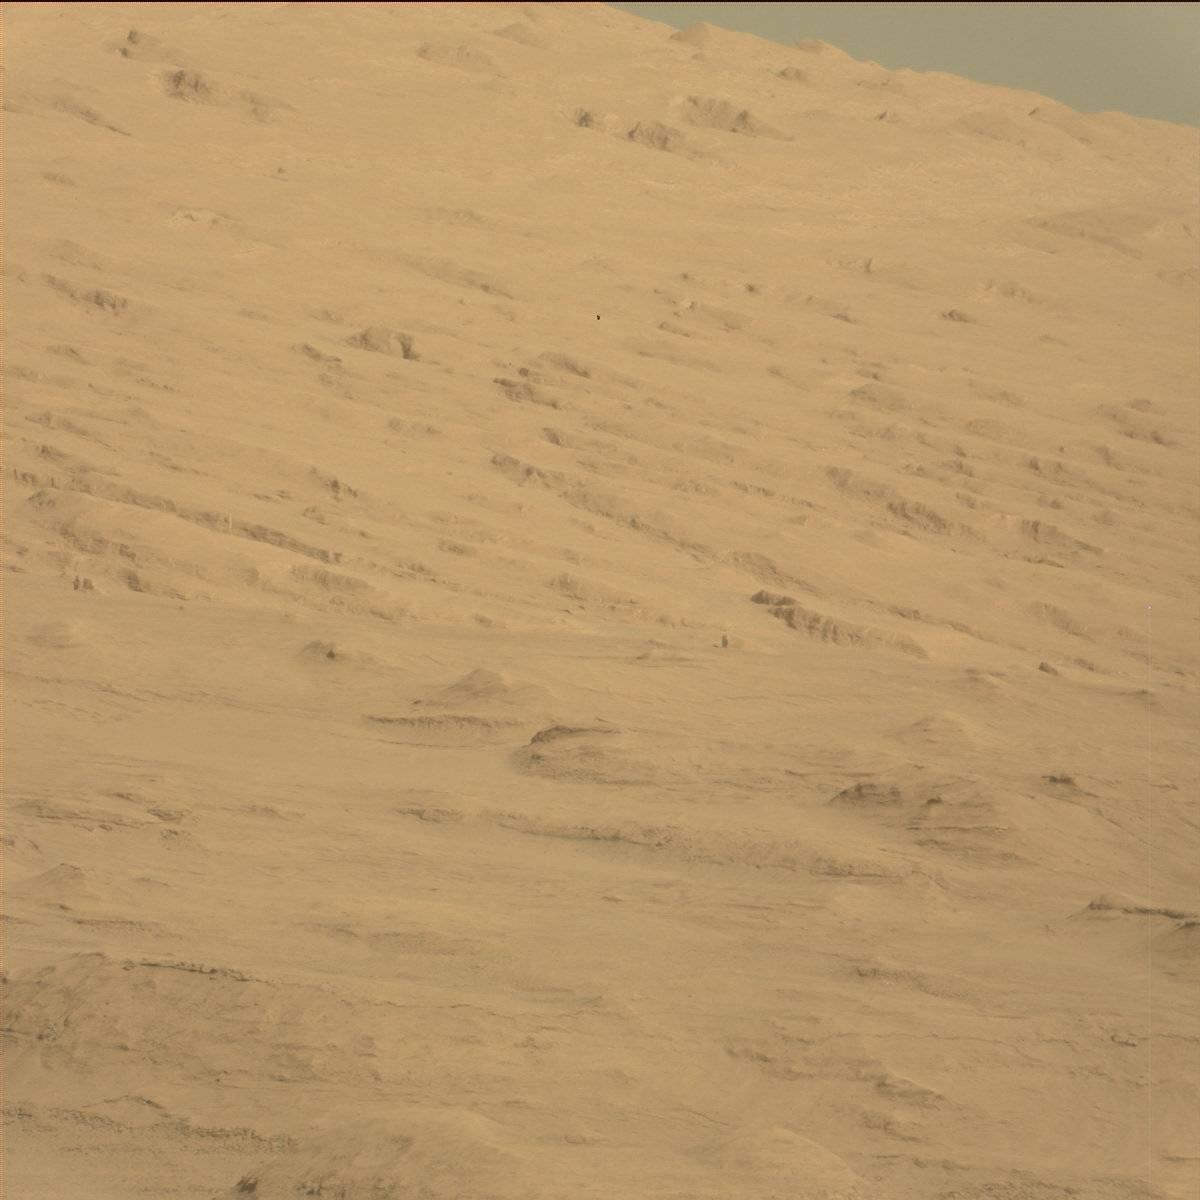
Terrain classes present: Ridge, Sky